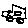
Label: car